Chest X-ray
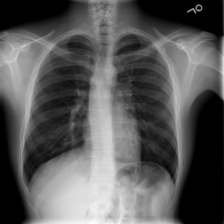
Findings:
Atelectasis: negative
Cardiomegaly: negative
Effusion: negative
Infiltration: negative
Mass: negative
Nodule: negative
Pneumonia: negative
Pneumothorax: negative
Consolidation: negative
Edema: negative
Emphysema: negative
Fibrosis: negative
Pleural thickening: negative
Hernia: negative